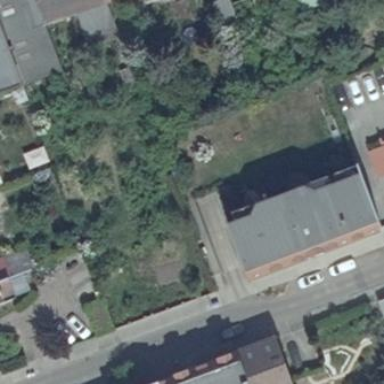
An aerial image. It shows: Saltbox shaped roof on apartment building.